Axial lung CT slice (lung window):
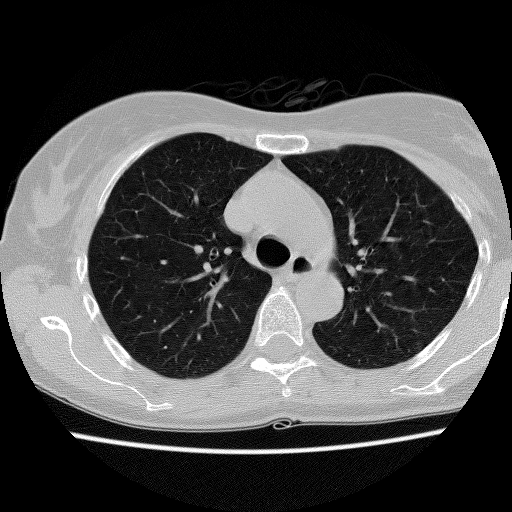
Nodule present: no